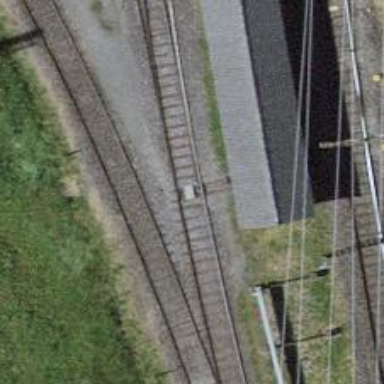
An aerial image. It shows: Railway switch.